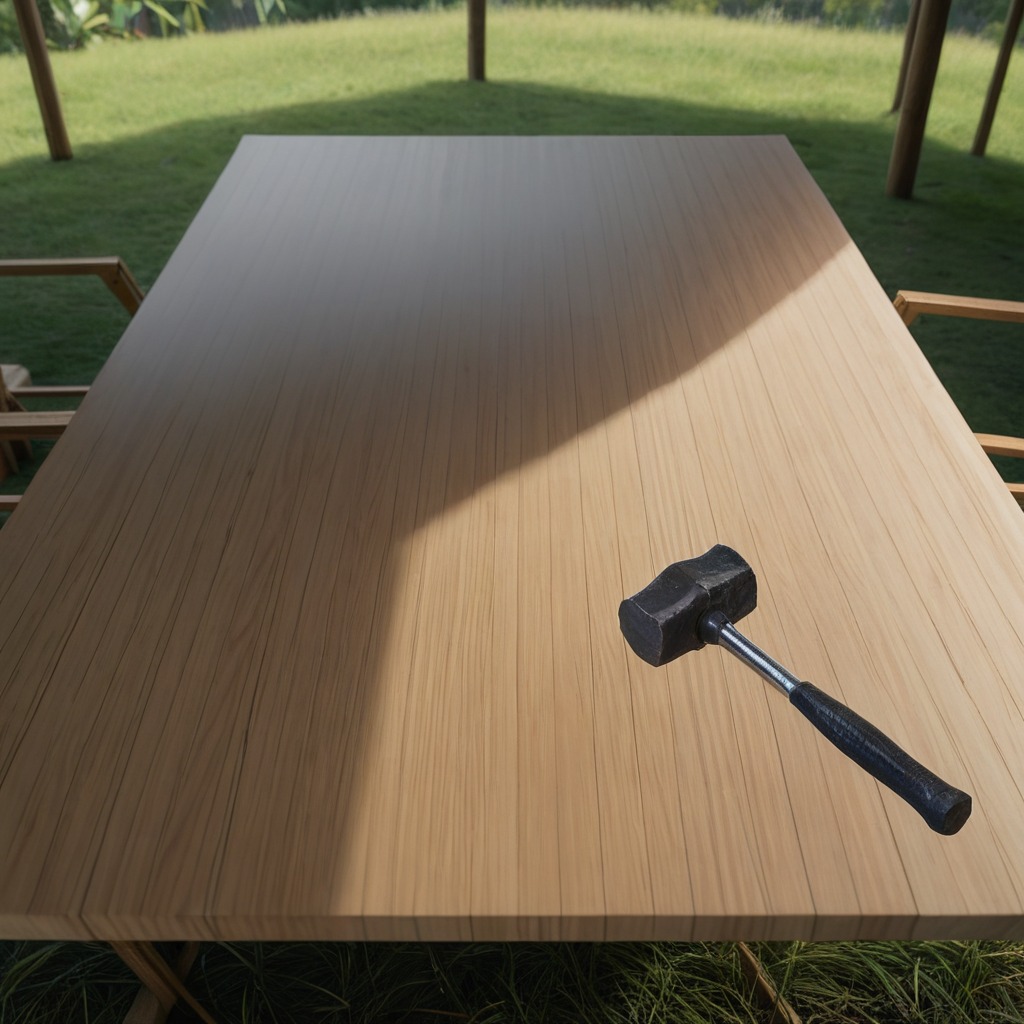
A hammer is lying on a wooden table inside a jungle field workshop tent humid ambient light worn but